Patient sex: F
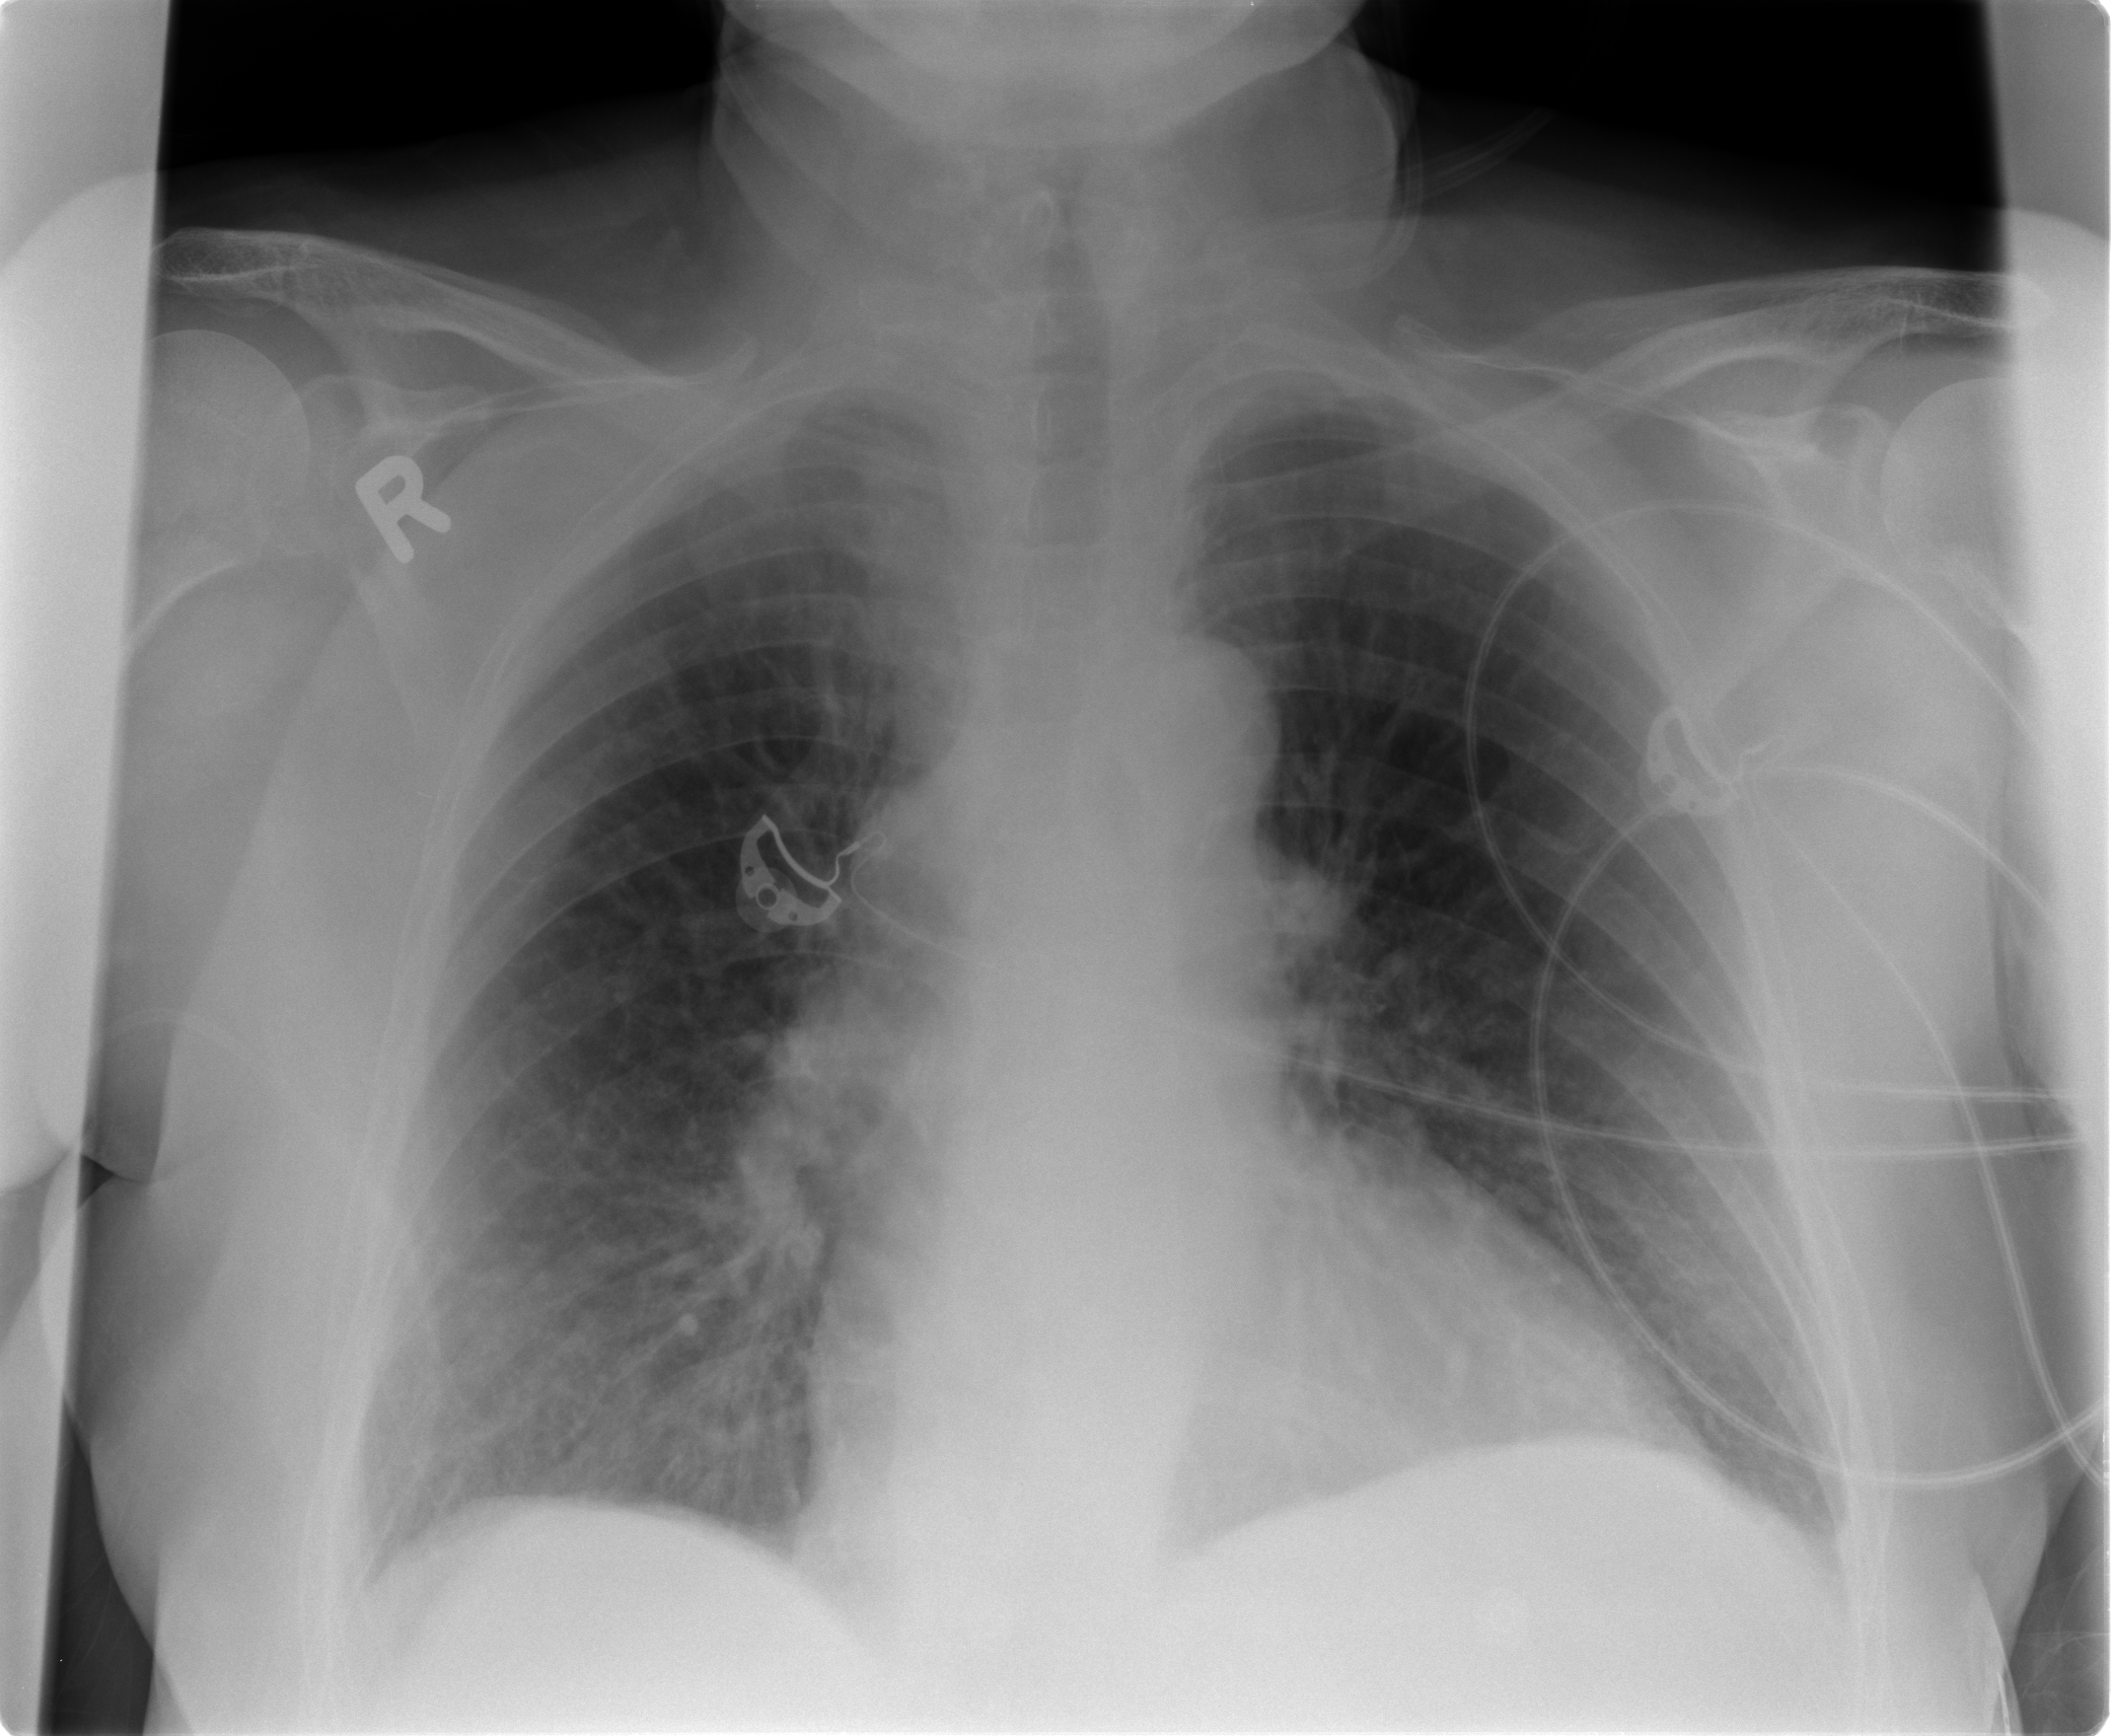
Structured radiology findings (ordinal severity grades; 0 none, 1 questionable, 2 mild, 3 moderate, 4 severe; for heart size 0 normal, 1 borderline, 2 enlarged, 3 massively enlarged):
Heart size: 0
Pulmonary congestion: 2
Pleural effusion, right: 0
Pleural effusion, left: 0
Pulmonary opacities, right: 1
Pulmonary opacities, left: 2
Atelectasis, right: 1
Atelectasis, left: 1